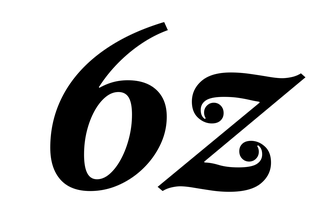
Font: LibreCaslonText-Italic_Bold_Italic